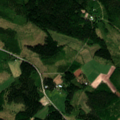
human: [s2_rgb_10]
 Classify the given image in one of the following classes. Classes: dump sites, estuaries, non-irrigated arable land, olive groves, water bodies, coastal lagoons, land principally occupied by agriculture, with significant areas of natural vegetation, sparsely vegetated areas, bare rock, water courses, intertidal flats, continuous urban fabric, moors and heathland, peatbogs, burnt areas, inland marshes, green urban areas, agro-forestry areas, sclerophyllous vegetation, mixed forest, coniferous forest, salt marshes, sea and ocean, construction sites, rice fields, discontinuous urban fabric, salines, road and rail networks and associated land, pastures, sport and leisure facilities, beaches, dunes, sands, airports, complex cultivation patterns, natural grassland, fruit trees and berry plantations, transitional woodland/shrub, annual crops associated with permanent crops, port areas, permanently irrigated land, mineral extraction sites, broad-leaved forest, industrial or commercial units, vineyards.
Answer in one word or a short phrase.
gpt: coniferous forest, mixed forest, transitional woodland/shrub